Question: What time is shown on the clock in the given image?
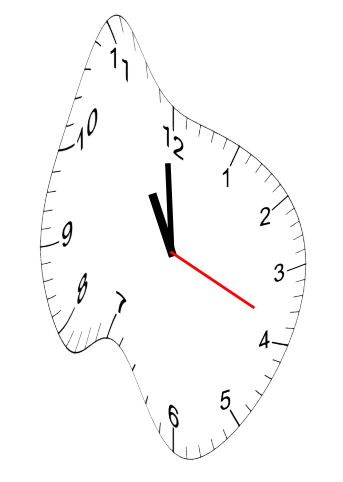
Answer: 10:59:19